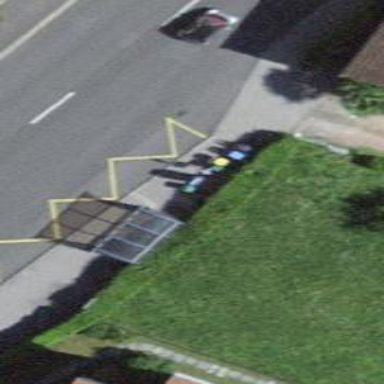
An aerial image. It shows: Post box.